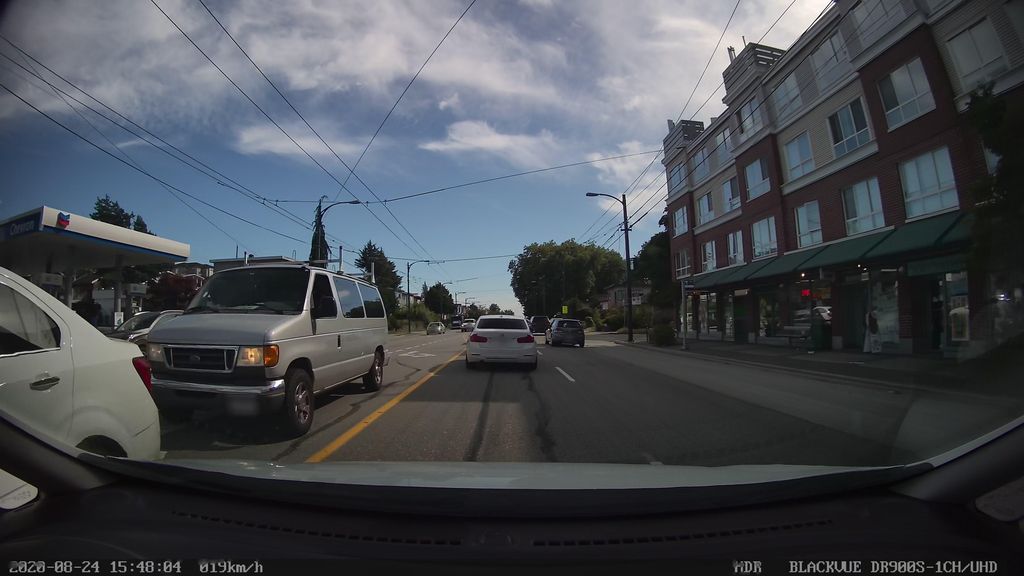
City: vancouver